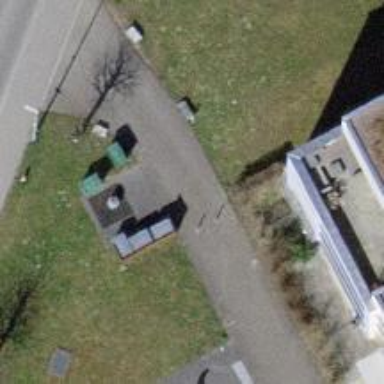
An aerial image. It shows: Bollard barrier.